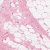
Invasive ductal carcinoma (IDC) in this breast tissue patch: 0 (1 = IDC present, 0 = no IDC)